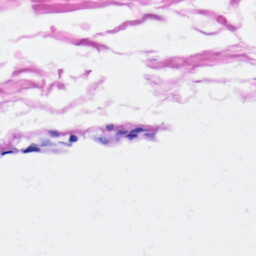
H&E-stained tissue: Heart